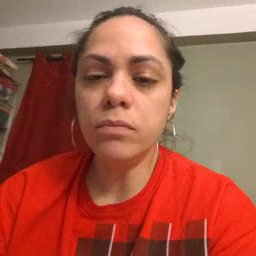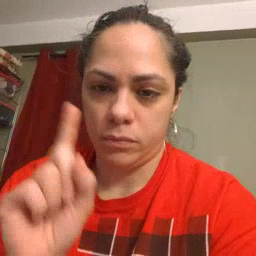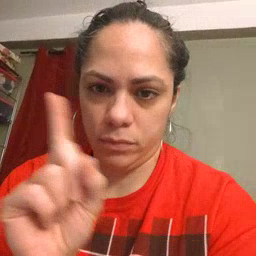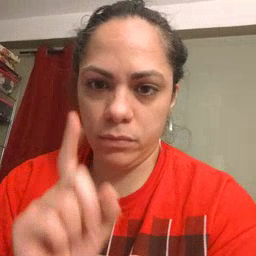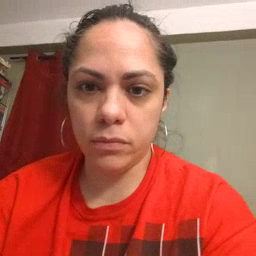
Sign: where